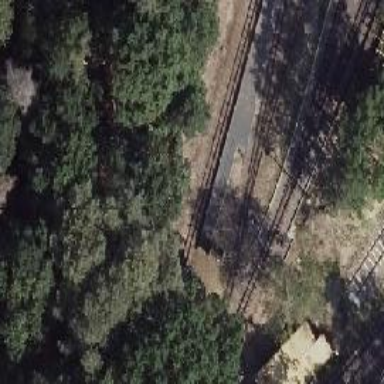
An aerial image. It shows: Railway switch.